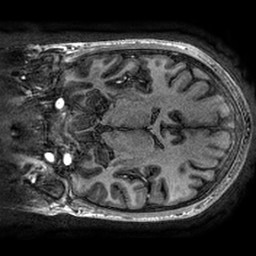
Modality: T1w
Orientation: coronal
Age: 24
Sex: female
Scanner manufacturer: ge
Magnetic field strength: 3 T
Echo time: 0.002736 s